Interaction volume radius: 5 \u00c5
Interaction volume height: 20 \u00c5
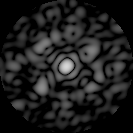
Disorder parameter: 0.7529